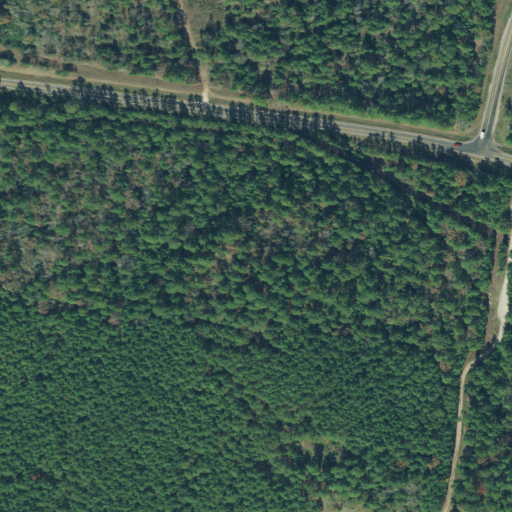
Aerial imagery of mountain in Texas named Gospel Hill containing evergreen forest, low intensity development, open development, shrub, mixed forest, and medium intensity development